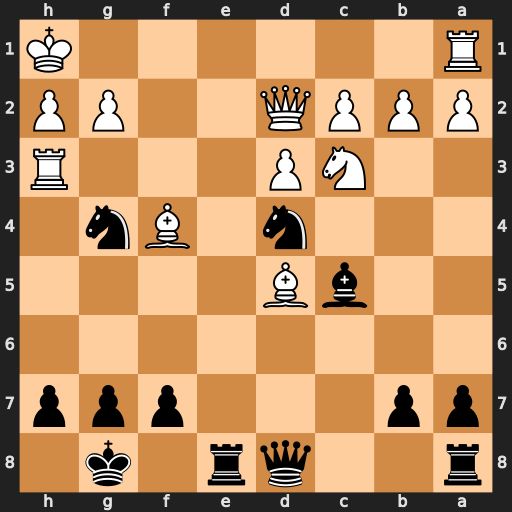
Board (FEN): r2qr1k1/pp3ppp/8/2bB4/3n1Bn1/2NP3R/PPPQ2PP/R6K
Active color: b
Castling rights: -
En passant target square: -
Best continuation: Re2 Rf1 Rxd2